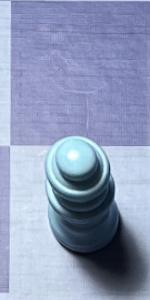
Label: Queen_White